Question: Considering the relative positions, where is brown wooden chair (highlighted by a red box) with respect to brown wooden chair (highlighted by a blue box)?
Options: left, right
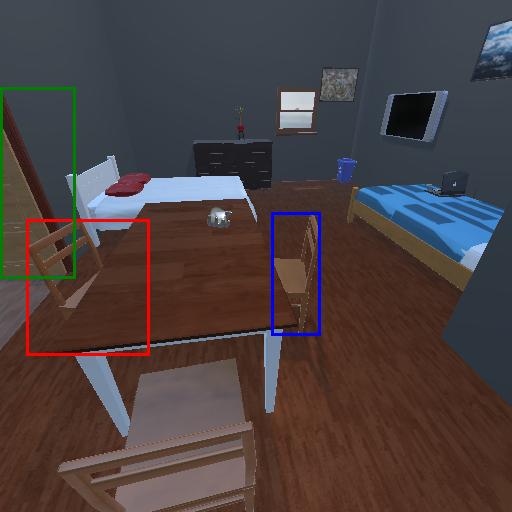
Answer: left